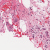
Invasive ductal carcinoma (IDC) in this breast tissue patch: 0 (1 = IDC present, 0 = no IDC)